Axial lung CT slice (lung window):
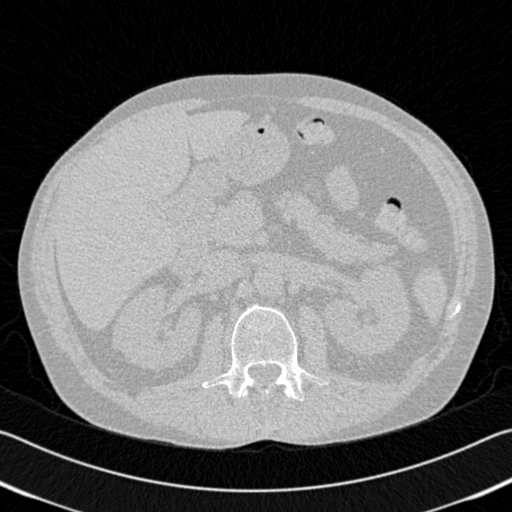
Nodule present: no